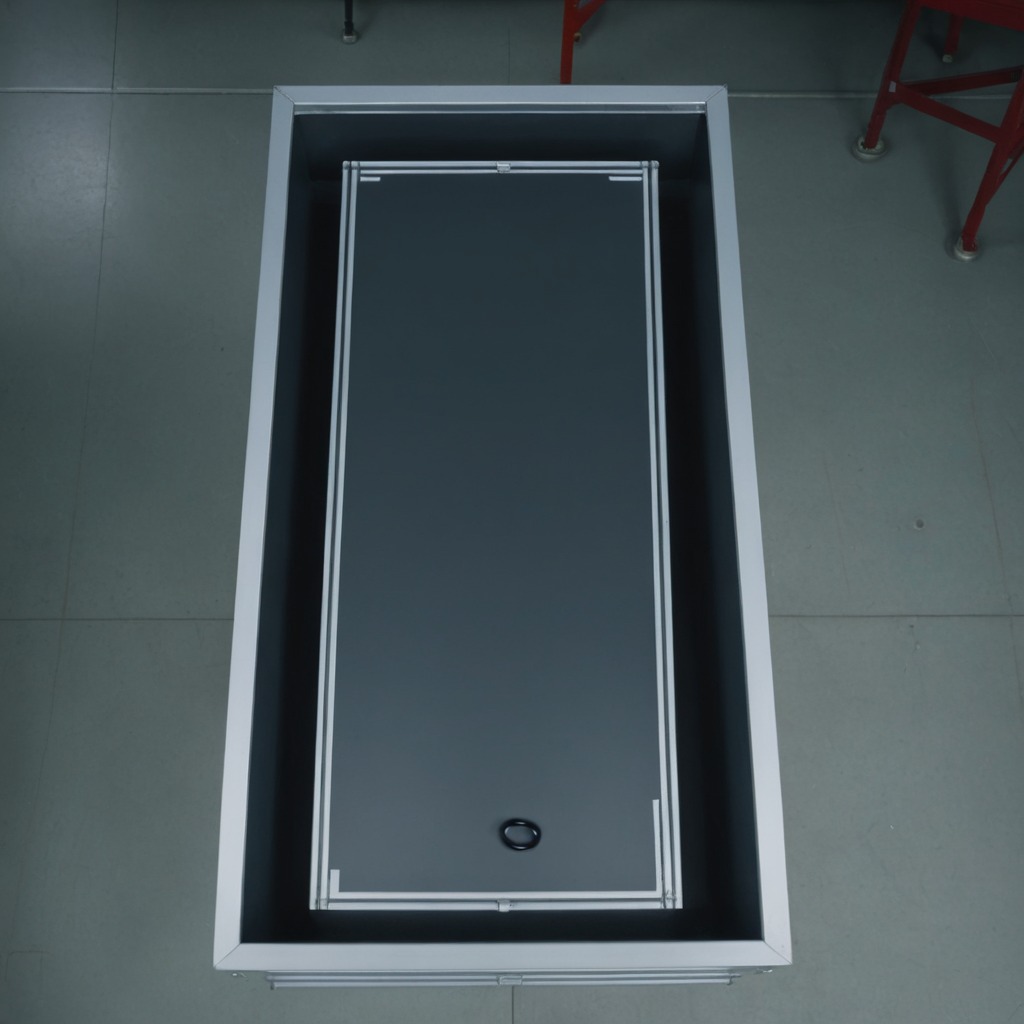
A rubber O-ring is lying on a toolbox surface in an airplane hangar workshop 8K.